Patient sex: M
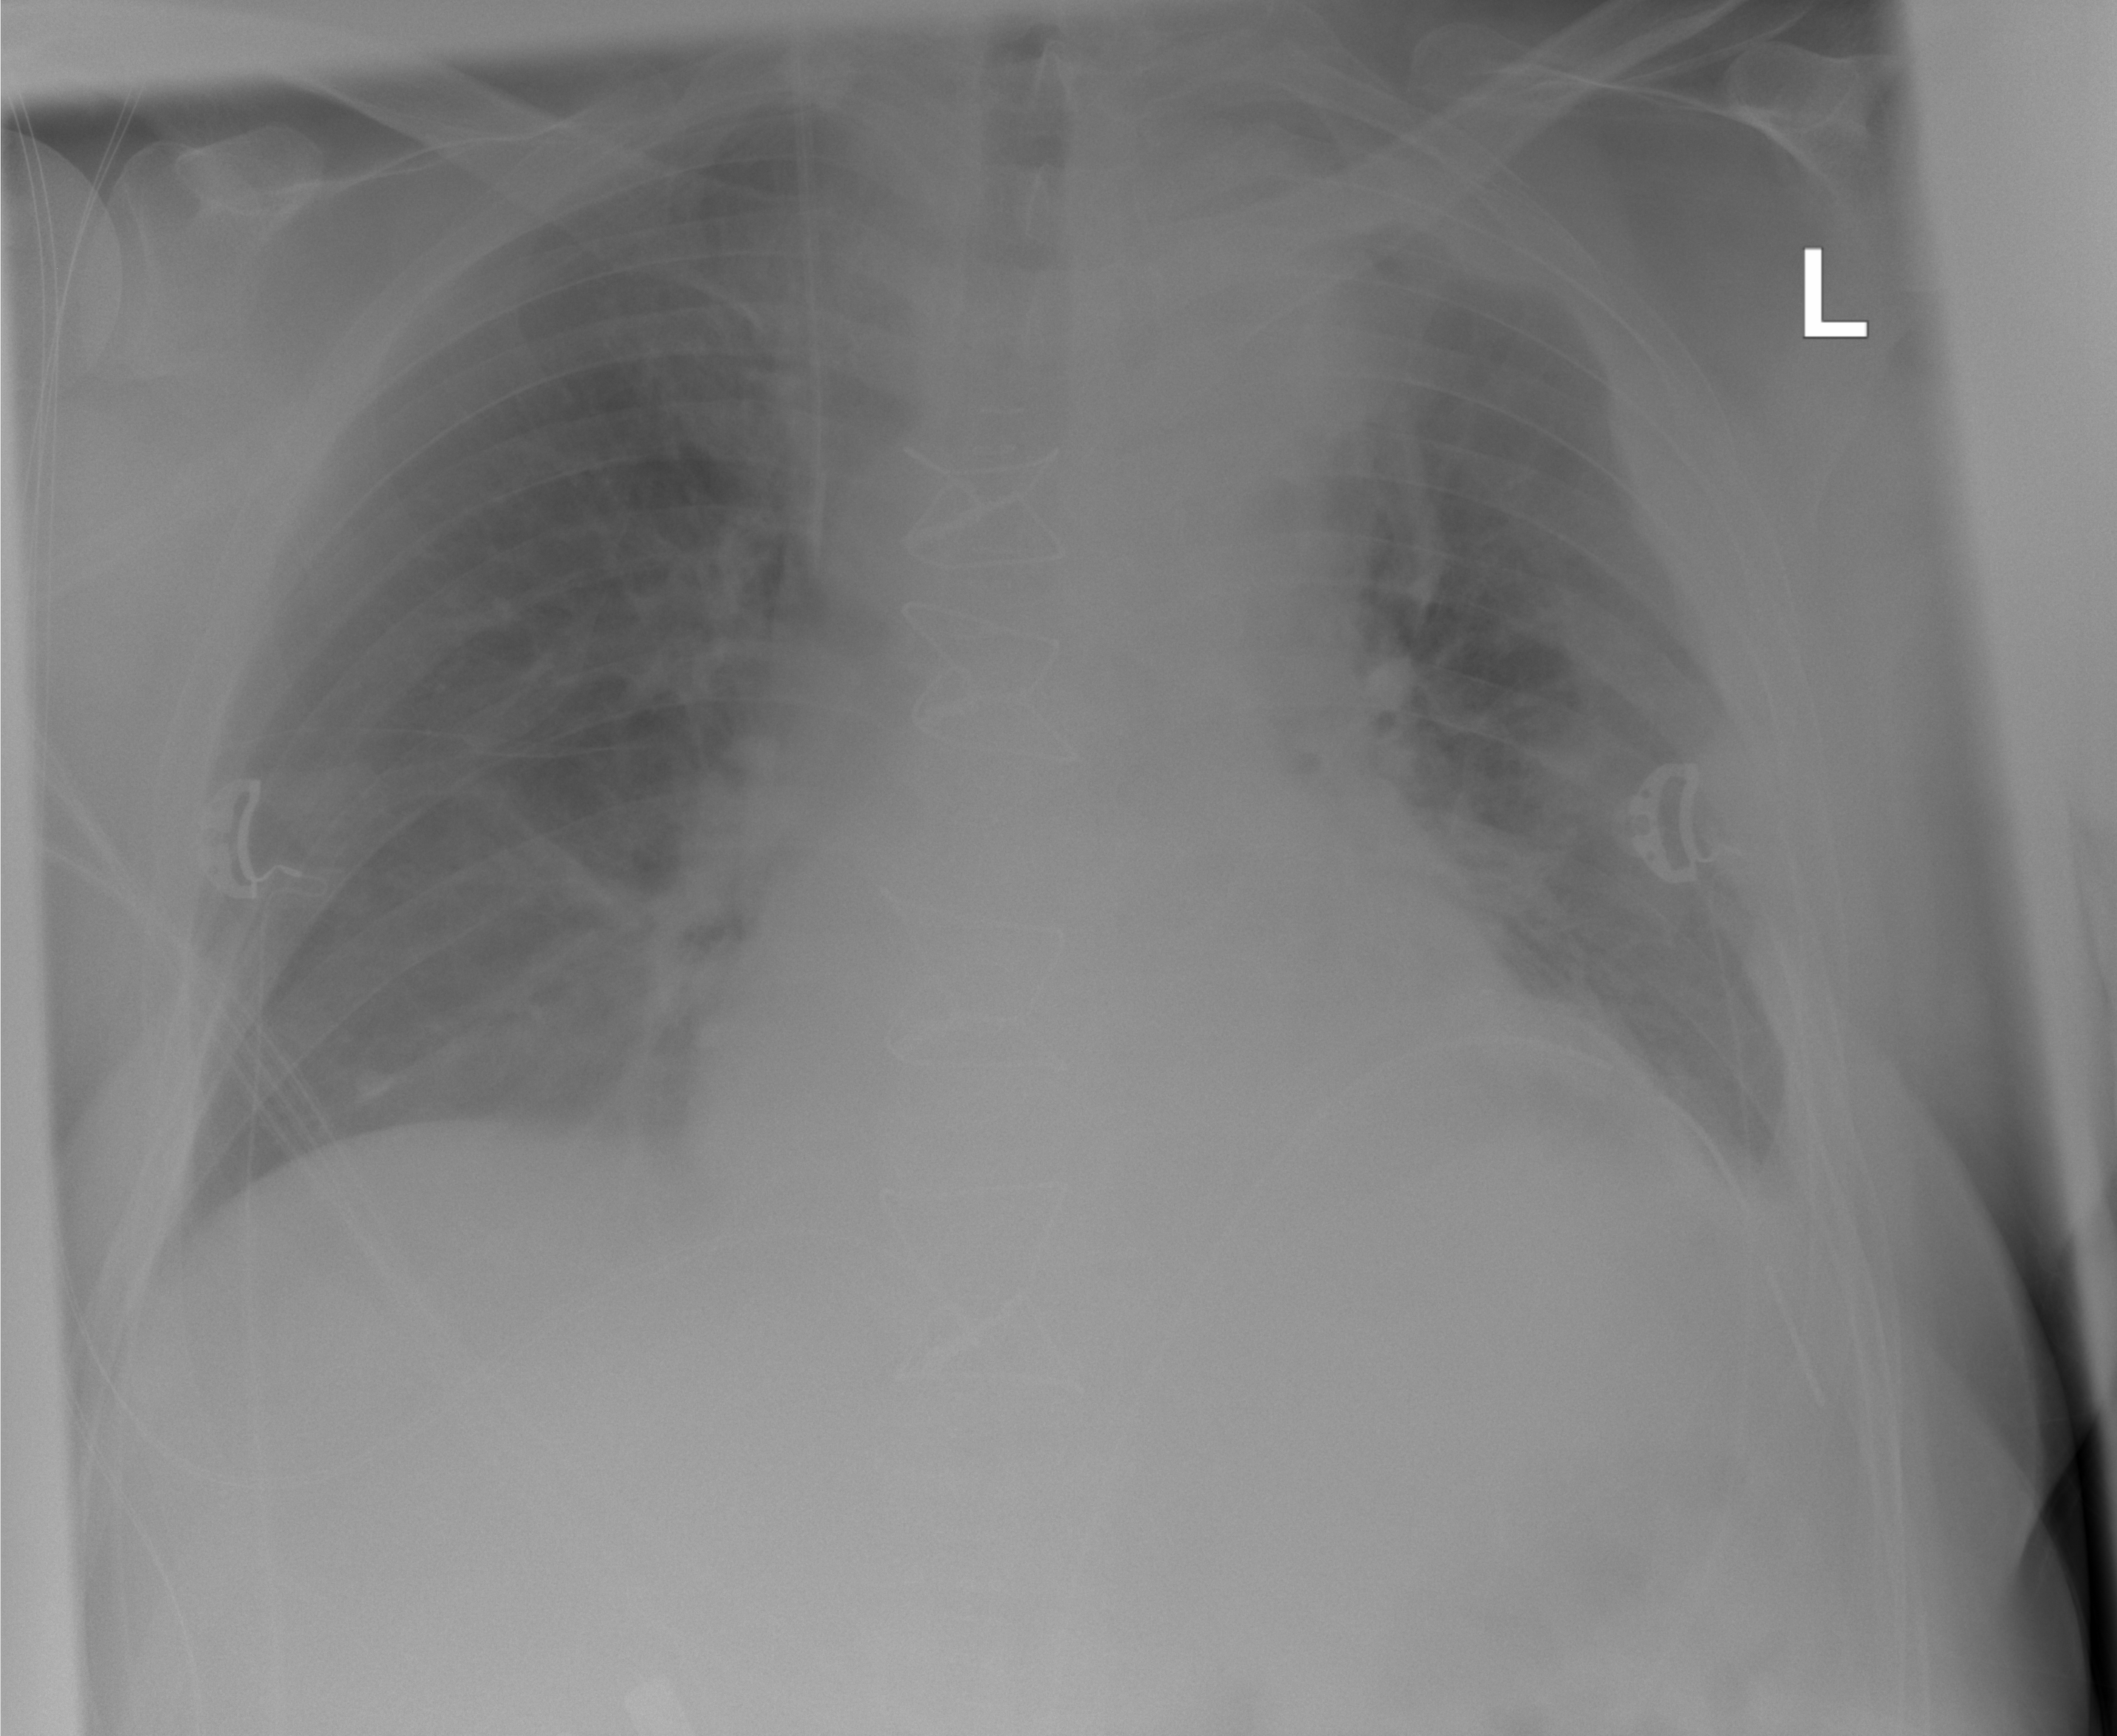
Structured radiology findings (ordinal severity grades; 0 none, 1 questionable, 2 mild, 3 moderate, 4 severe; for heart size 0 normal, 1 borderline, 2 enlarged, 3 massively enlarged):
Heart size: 2
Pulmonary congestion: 2
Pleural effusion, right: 0
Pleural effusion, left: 2
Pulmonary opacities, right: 2
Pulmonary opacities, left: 2
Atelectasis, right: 2
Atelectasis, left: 2